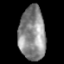
Tissue: lung
Cell type: Epithelial cells
Senescence score: 0.1061
Nuclear area (px): 1384
Mean DAPI intensity: 139.129